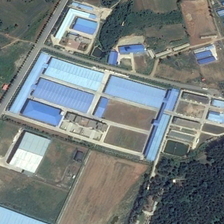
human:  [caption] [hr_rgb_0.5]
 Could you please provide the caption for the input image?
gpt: many buildings and green trees are in an industrial area .

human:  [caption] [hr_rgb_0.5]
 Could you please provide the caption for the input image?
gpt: many buildings and green trees are in an industrial area .

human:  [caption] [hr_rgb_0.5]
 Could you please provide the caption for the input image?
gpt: many buildings and green trees are in an industrial area .

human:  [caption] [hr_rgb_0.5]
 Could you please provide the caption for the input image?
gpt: many buildings and green trees are in an industrial area .

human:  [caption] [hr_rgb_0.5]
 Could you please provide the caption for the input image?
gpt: many buildings and green trees are in an industrial area .